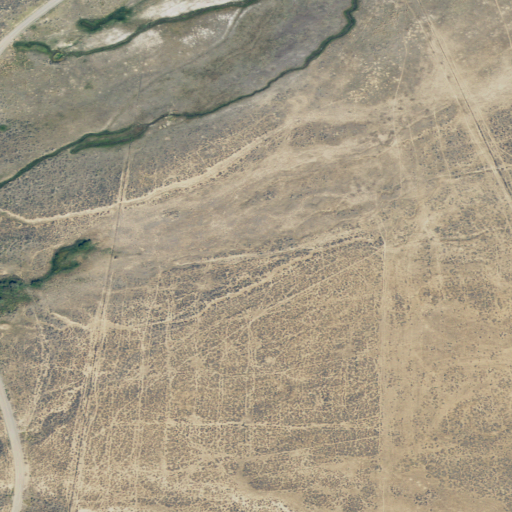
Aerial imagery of valley in Utah named Meachum Canyon containing shrub, herbaceous wetlands, and grassland